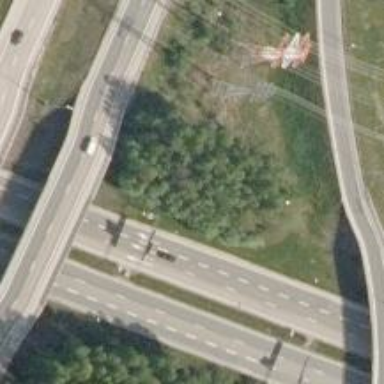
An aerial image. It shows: Overhead guidepost.